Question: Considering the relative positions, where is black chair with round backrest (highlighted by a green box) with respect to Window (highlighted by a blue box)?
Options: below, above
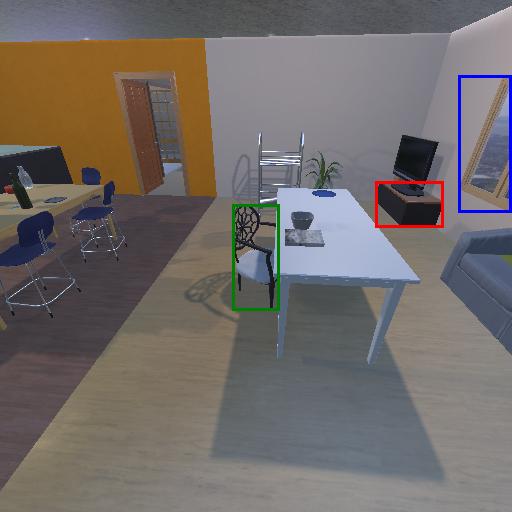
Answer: below